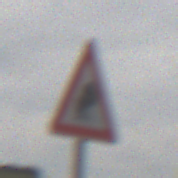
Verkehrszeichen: UnzureichendesLichtraumprofil
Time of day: Midday
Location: Outdoor (Nature)
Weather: PartlyCloudy
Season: NotSpecified
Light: Natural